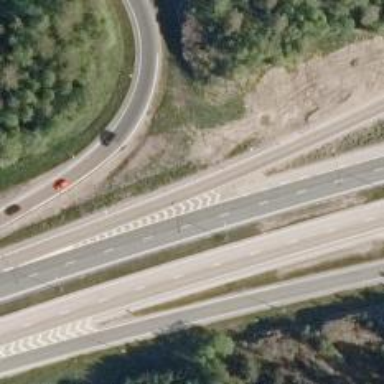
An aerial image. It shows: Asphalt motorway link.